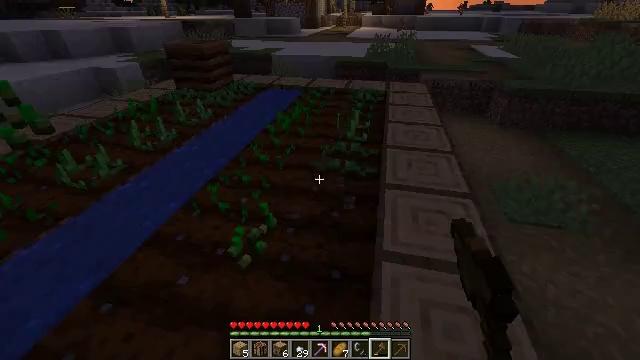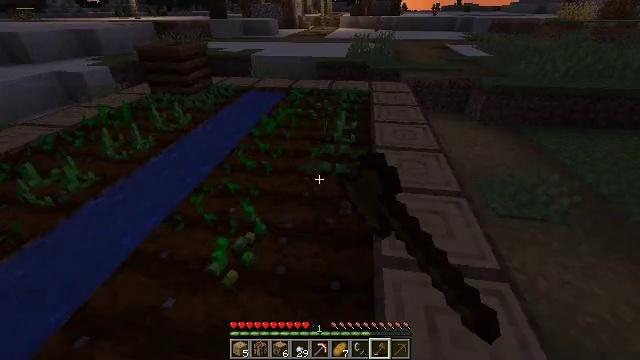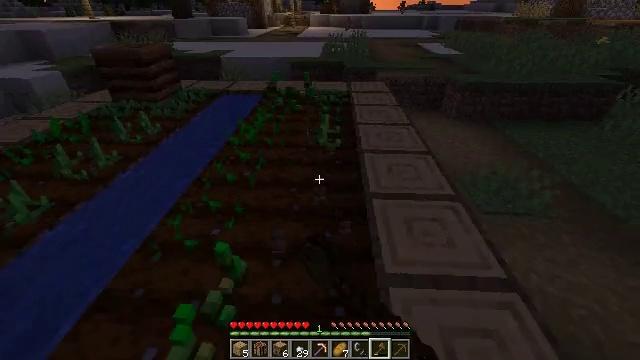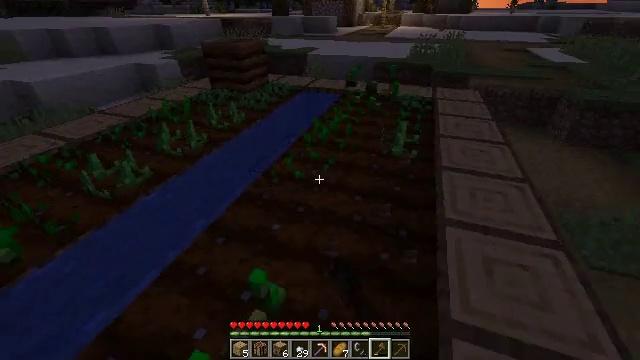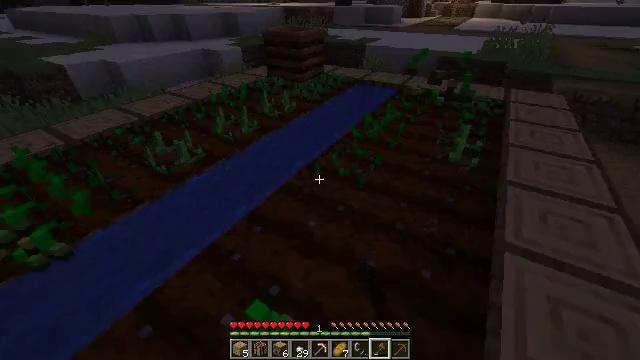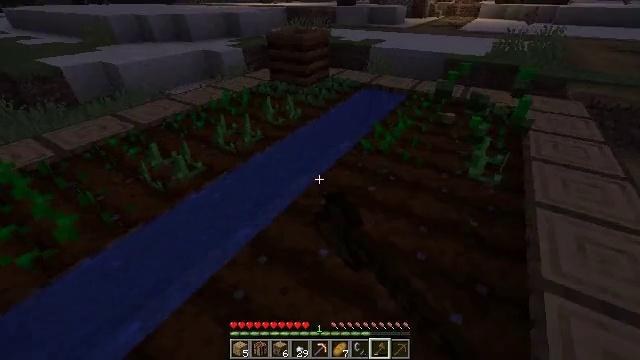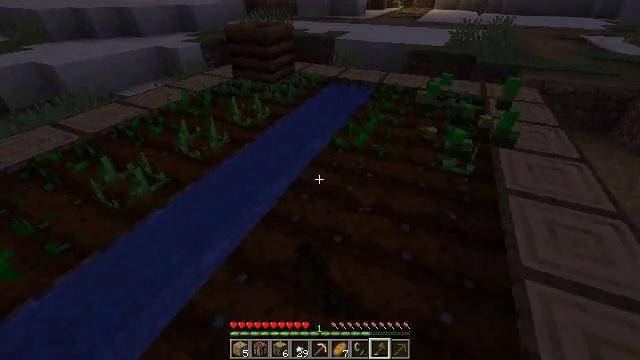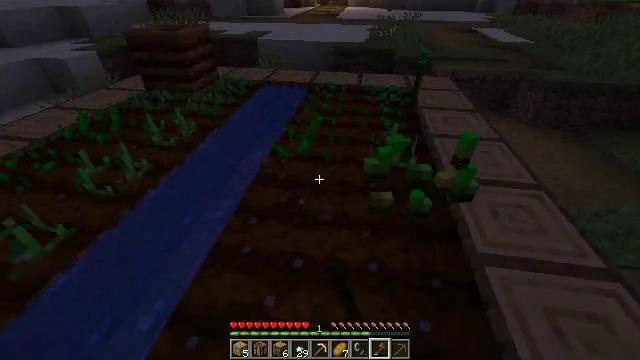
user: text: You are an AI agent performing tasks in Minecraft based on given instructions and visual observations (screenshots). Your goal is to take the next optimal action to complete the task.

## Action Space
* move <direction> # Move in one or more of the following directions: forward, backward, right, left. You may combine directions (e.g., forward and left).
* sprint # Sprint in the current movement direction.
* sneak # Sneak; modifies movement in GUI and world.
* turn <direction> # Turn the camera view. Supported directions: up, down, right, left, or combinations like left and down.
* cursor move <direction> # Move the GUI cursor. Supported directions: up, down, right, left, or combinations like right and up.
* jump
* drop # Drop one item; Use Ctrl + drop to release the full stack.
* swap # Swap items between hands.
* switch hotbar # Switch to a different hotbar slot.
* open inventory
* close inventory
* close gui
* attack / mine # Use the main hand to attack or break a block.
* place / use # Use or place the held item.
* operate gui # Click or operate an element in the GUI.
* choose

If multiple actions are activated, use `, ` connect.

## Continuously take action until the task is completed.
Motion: motion action
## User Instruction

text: Mine the fully grown carrots.
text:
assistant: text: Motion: move forward and move left, turn right, attack / mine
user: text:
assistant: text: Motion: move forward, turn right, attack / mine
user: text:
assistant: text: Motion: move forward, turn left, attack / mine
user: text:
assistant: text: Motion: move forward and move left, turn left and down, attack / mine
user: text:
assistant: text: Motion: move forward and move left, attack / mine
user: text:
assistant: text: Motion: move forward, turn right and down, attack / mine
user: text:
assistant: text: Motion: move forward, turn right, attack / mine
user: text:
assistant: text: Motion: attack / mine